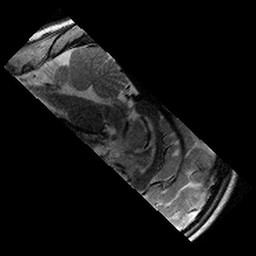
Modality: T2w
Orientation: sagittal
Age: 11
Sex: male
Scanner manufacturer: siemens
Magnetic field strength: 3 T
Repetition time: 9.23 s
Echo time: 0.067 s